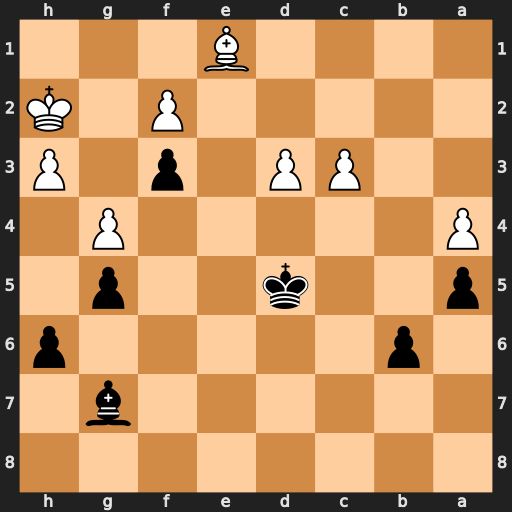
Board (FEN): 8/6b1/1p5p/p2k2p1/P5P1/2PP1p1P/5P1K/4B3
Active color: b
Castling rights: -
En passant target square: -
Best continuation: Be5+ Kg1 Bf4